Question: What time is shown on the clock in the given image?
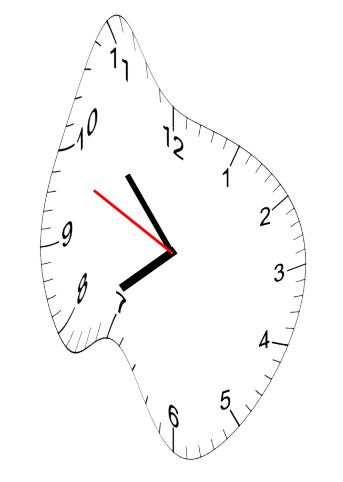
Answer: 07:52:49